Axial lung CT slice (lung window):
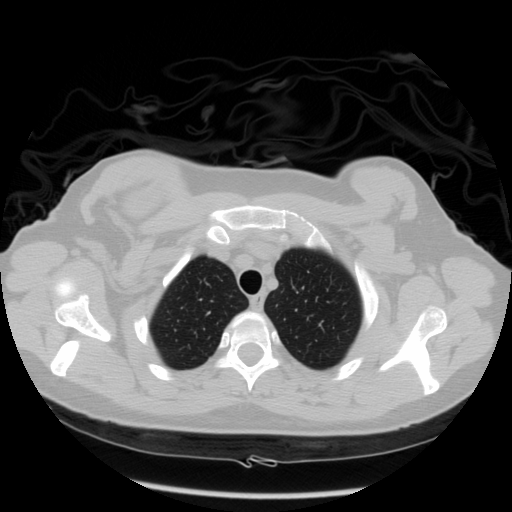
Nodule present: no